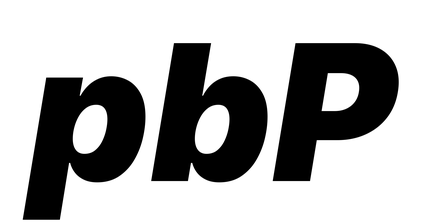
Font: Inter-Italic_Black_Italic